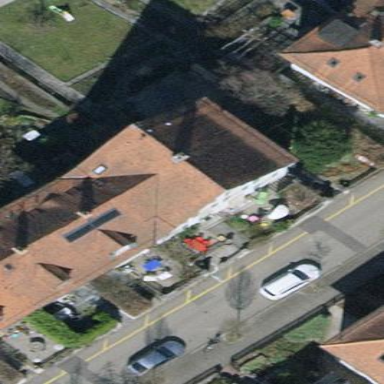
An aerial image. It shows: Building with tiled roof.